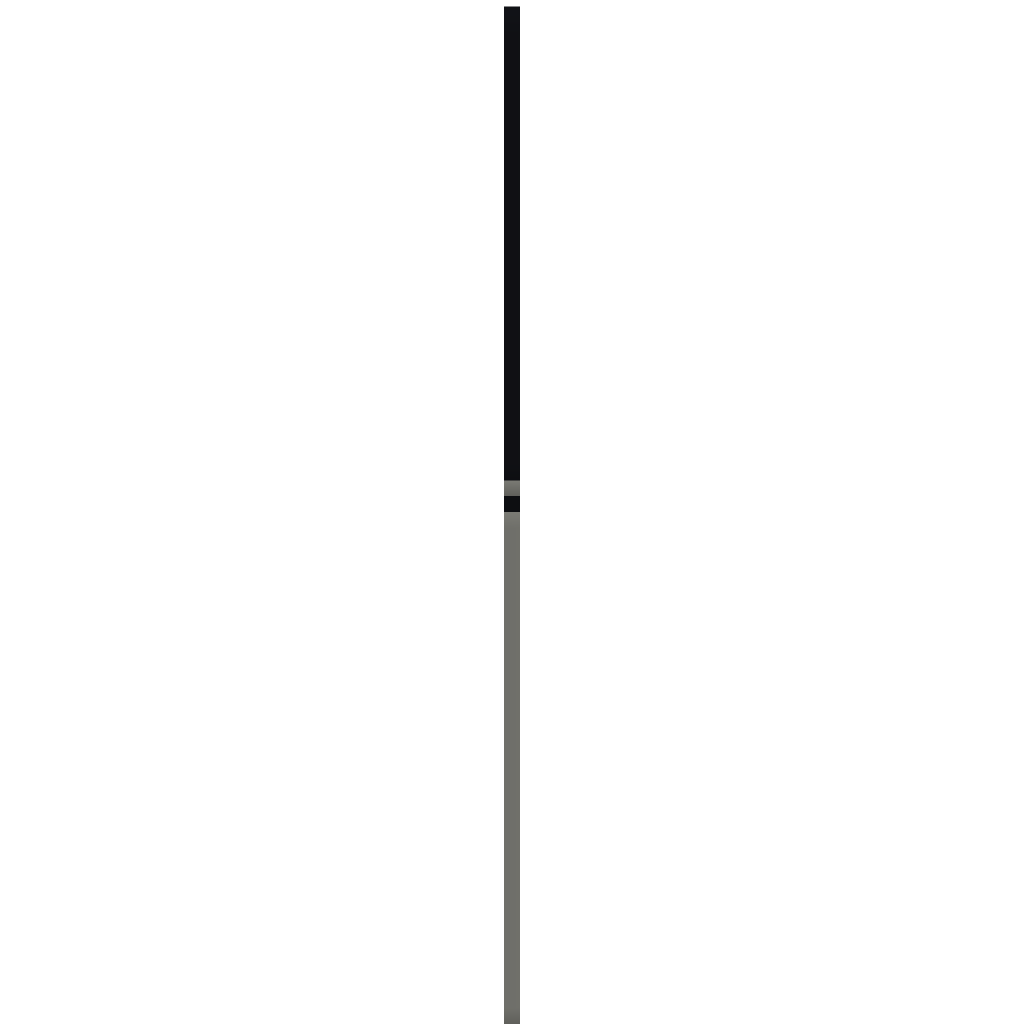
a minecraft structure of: PokéCenter 8-Bit POKÈMON RED